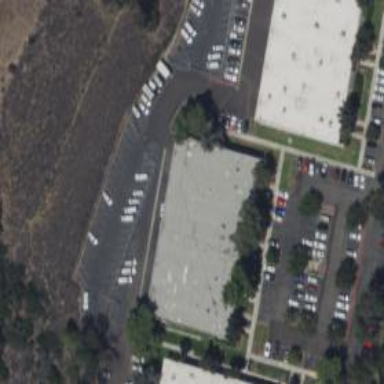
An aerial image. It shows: Industrial building.